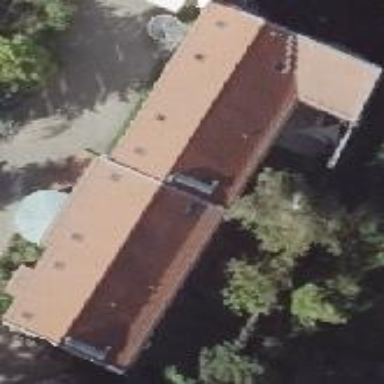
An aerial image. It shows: Building with red roof.